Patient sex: M
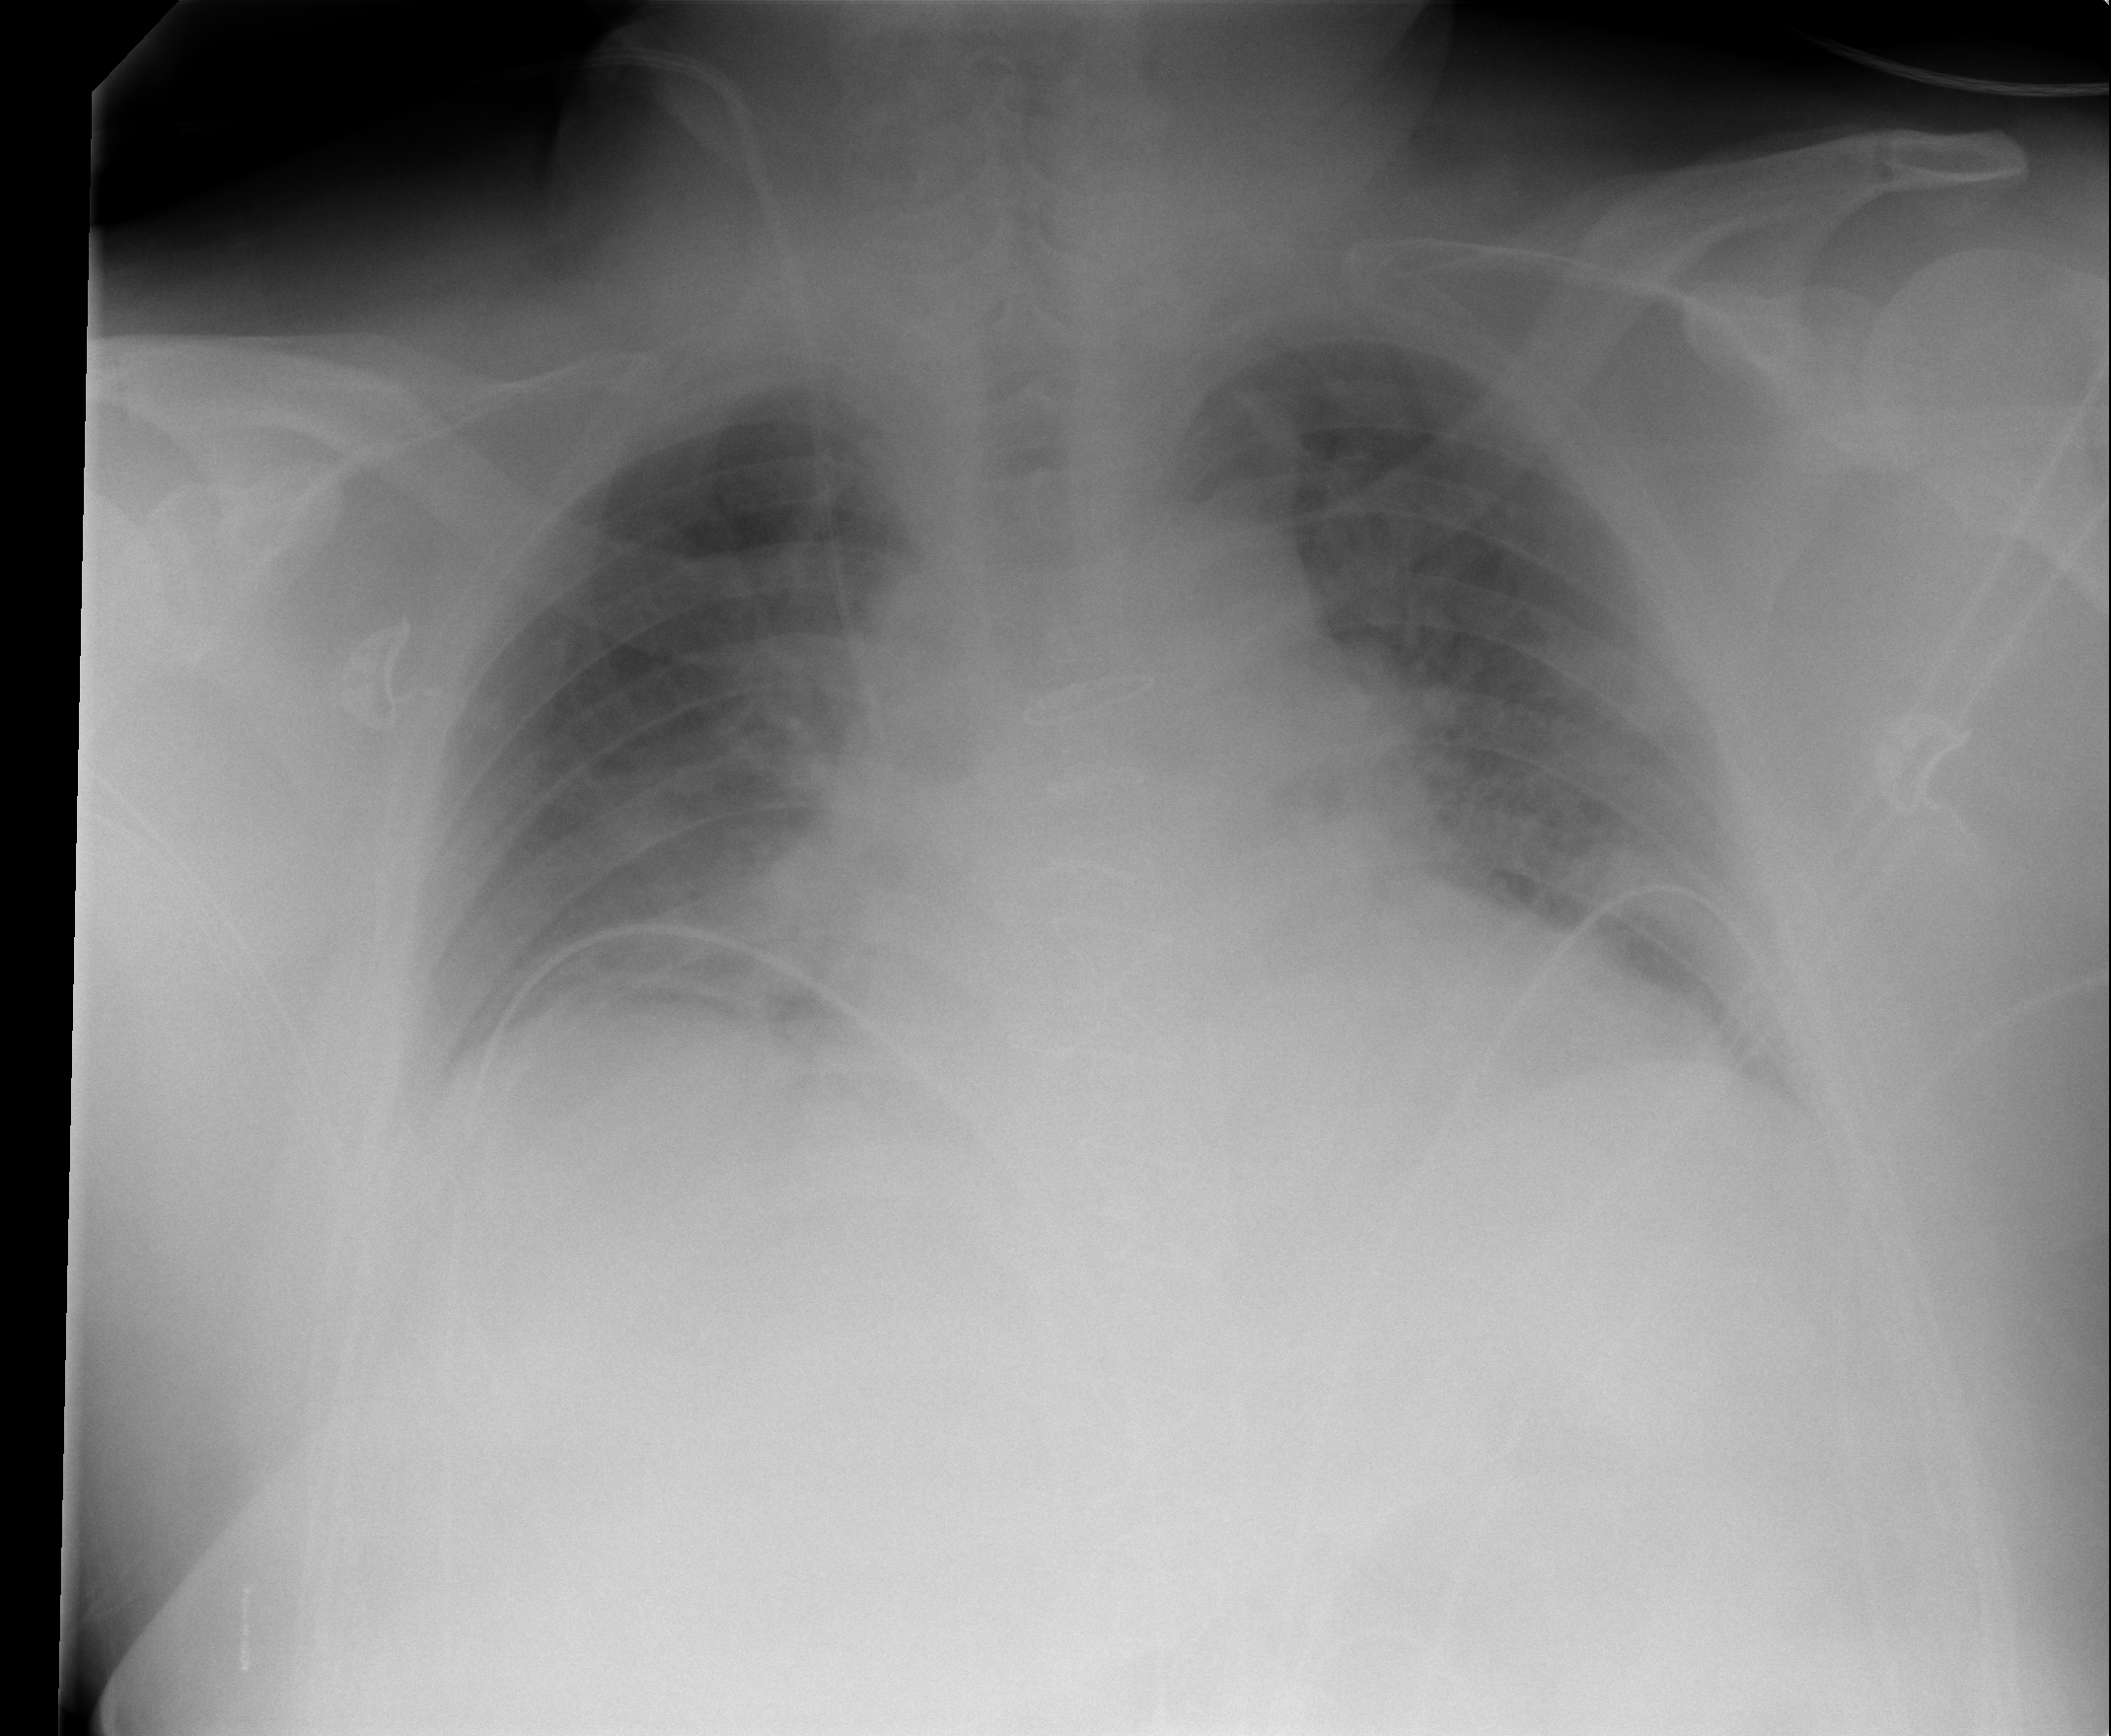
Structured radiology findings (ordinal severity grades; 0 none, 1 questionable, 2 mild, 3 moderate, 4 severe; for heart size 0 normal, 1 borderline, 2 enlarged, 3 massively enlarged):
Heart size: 2
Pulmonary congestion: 2
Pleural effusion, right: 0
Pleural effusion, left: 0
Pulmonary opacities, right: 2
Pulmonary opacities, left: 1
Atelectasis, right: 2
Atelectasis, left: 1